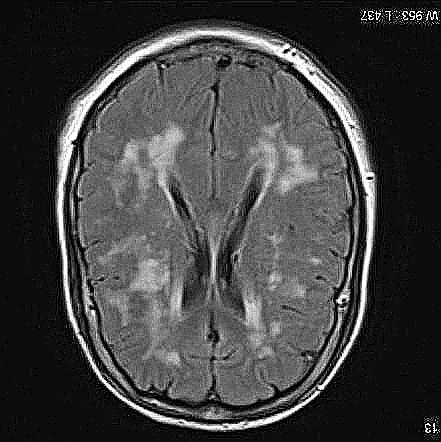
Label: notumor